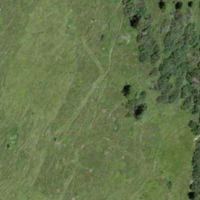
EUNIS habitat code: 31
Species observed at this site:
Arnica montana